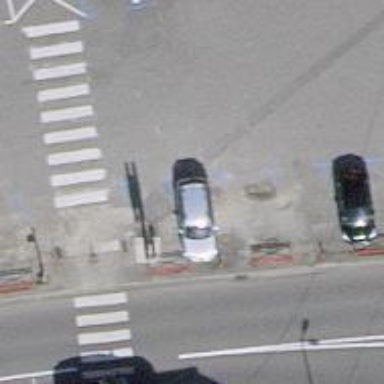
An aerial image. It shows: Advertising screen supported by pole.